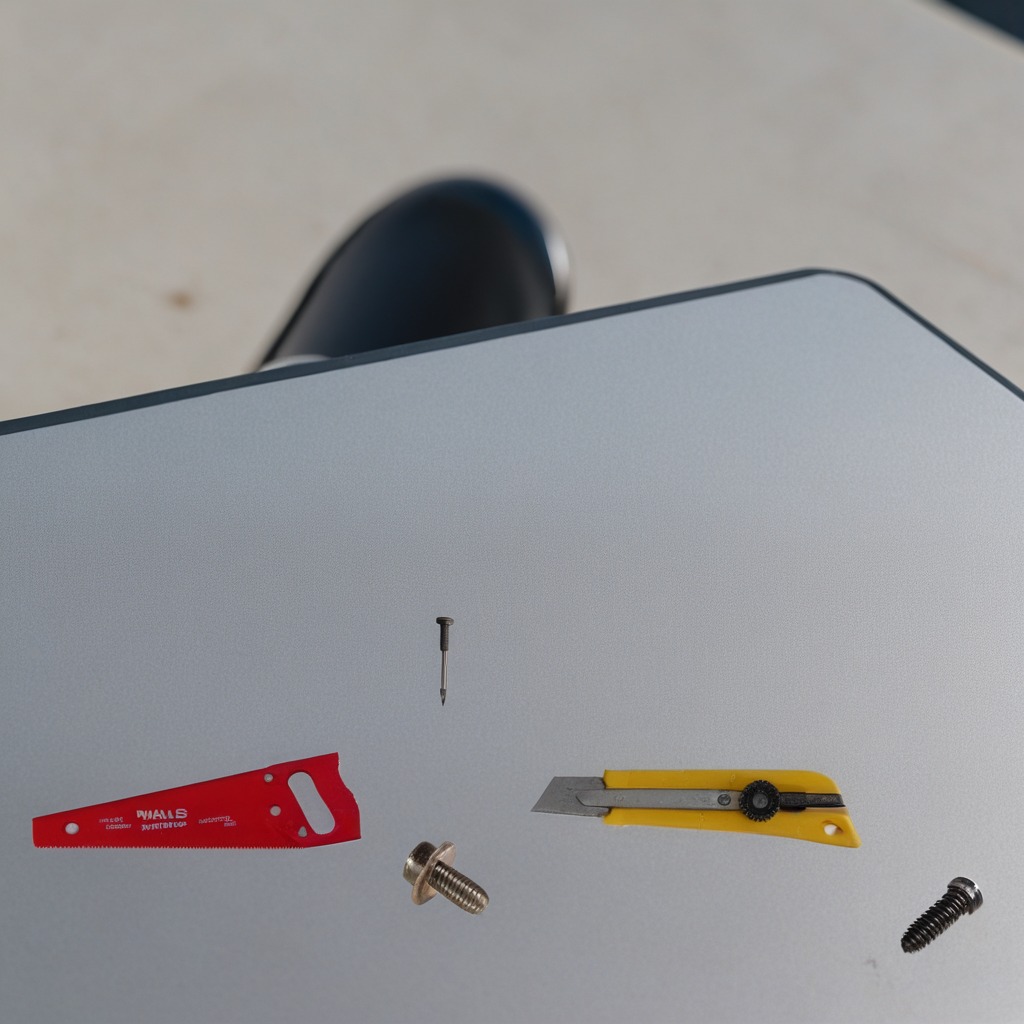
A utility knife, a metal machine screw, an iron nail, a coiled metal spring, and a handheld metal saw are lying on the table.